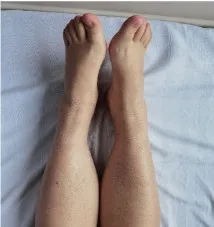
Clinical manifestations of CS with OAPS and severe PE during pregnancy. The edema of the lower extremities was significantly relieved after surgical treatment.
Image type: medical_photograph (skin_photograph)